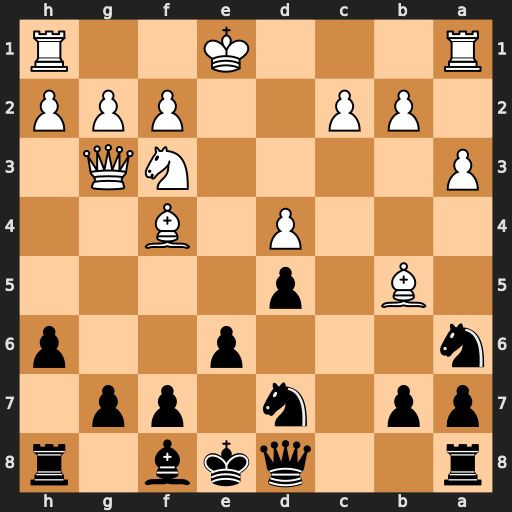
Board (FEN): r2qkb1r/pp1n1pp1/n3p2p/1B1p4/3P1B2/P4NQ1/1PP2PPP/R3K2R
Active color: b
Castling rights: KQkq
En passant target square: -
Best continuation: Qa5+ c3 Qxb5